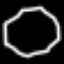
Label: octagon